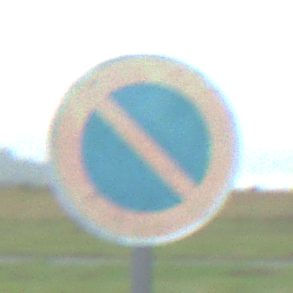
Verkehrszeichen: EingeschraenktesHalteverbot
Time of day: Midday
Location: Outdoor (Suburban)
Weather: Overcast
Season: NotSpecified
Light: Natural